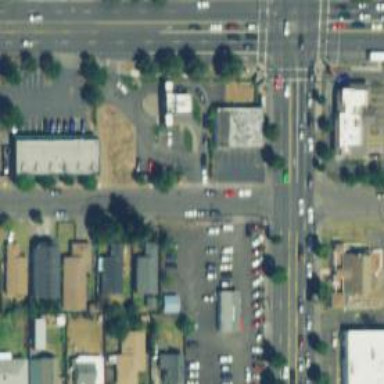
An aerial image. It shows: Car shop within retail area.